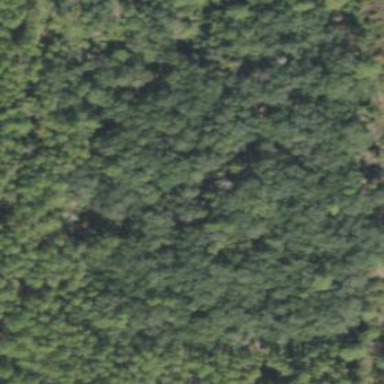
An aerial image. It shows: Mixed woodland with various types of leaves.